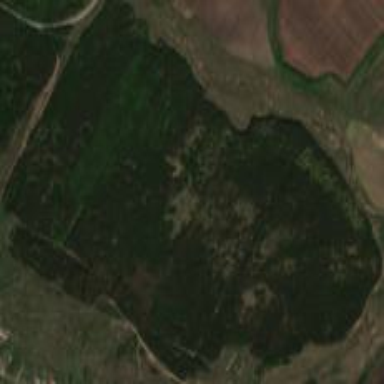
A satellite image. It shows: Coniferous woodland area.